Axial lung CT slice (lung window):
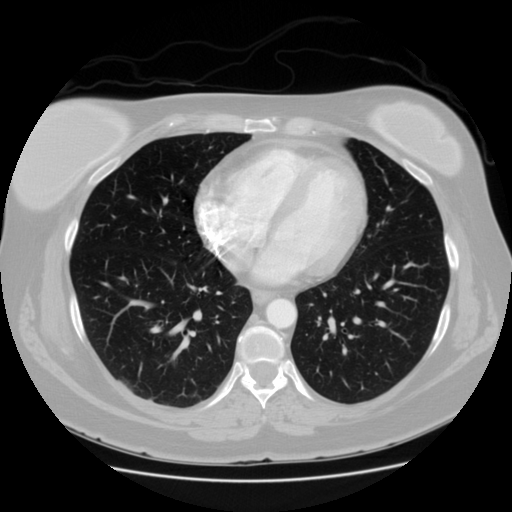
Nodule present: no